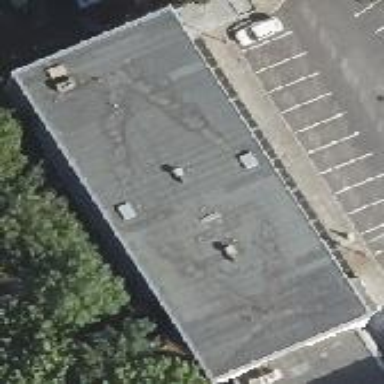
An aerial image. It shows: Commercial building with flat roof.